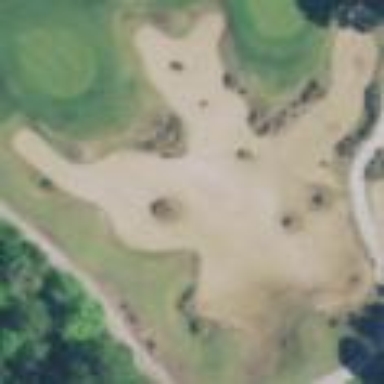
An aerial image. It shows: Golf bunker filled with natural sand.